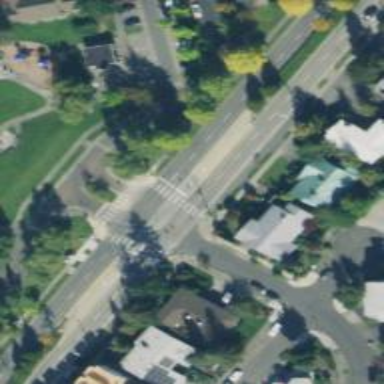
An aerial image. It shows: Zebra crossing on the road.